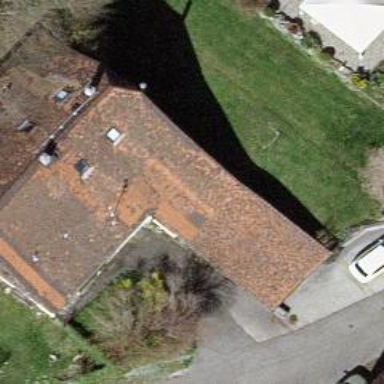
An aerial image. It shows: Detached building.